Question: I am using the JS API to display my map.
Here is the code:
'''
<script type="text/javascript">
function initialize() {
var _lat = 10;
var _long = 200;
var myLatlng = new google.maps.LatLng(_lat, _long);
var myOptions = {
center: myLatlng,
zoom: 15,
mapTypeId: google.maps.MapTypeId.ROADMAP
};
var map = new google.maps.Map(document.getElementById("map_canvas"),
myOptions);
var image = 'target.png';
var beachMarker = new google.maps.Marker({
position: myLatlng,
map: map,
icon: image
});
beachMarker.setMap(map);
}
</script>
'''
Now i want to remove few things from the map.
1. Remove the zoom controls + user should not be able to zoom using mouse or anything
2. User should not be able to move around the map using mouse. It should stay like a static image
3. Remove the MAP|SATELLITE option from map.
How do i achieve this.

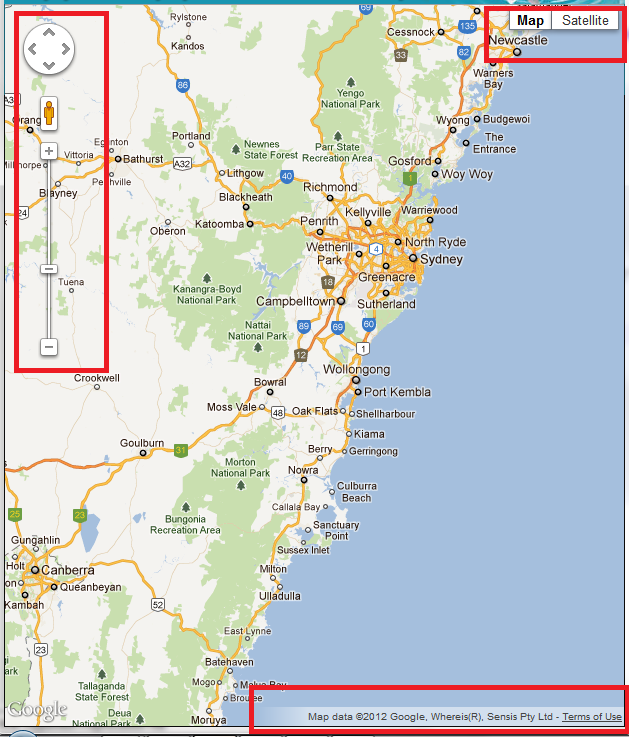
Answer: '''
scrollwheel: false,
'''
This option is used for disable zoom on mouse.
'''
scaleControl: false,
'''
This option is used for disable zoom by scale.
'''
draggable: false,
'''
This option is used for disabling drag.
'''
mapTypeControl: false,
'''
This option will hide map type.
Put them as following:
'''
var myOptions = {
center: myLatlng,
zoom: 15,
mapTypeControl: false,
draggable: false,
scaleControl: false,
scrollwheel: false,
navigationControl: false,
streetViewControl: false,
mapTypeId: google.maps.MapTypeId.ROADMAP
};
'''